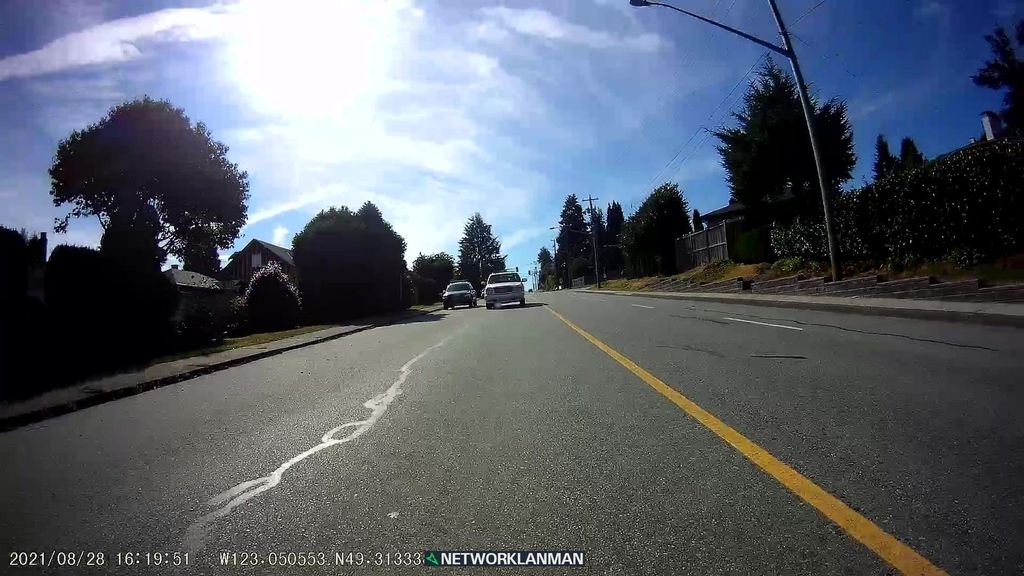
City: vancouver